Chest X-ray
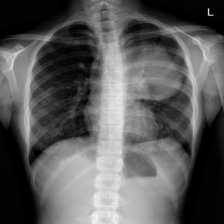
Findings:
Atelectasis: negative
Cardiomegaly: negative
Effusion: negative
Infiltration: negative
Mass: positive
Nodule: positive
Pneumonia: negative
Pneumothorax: negative
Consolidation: negative
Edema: negative
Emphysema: negative
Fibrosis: negative
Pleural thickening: negative
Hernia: negative